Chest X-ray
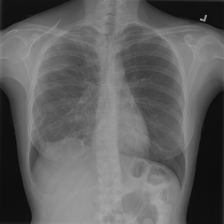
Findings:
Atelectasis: negative
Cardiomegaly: negative
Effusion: negative
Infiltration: negative
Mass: negative
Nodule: negative
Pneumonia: negative
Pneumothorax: positive
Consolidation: negative
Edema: negative
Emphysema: negative
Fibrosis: negative
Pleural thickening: negative
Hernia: negative